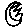
Label: moon